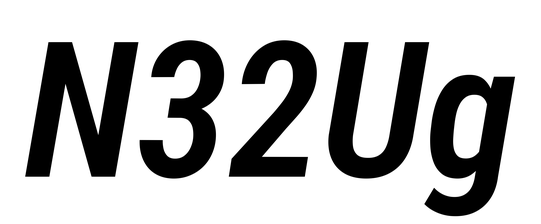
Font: Roboto-Italic_Condensed_SemiBold_Italic